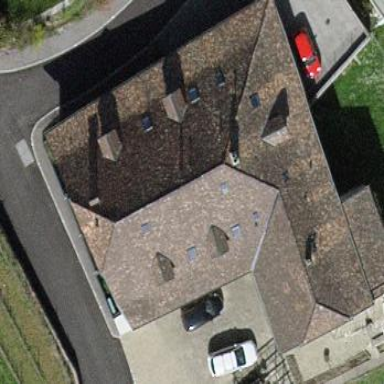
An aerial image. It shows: Simple house.